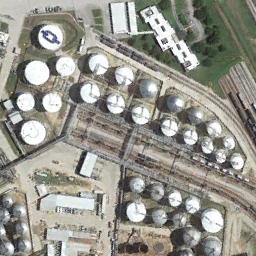
Label: storage tanks